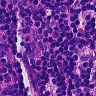
Metastatic tissue present: no